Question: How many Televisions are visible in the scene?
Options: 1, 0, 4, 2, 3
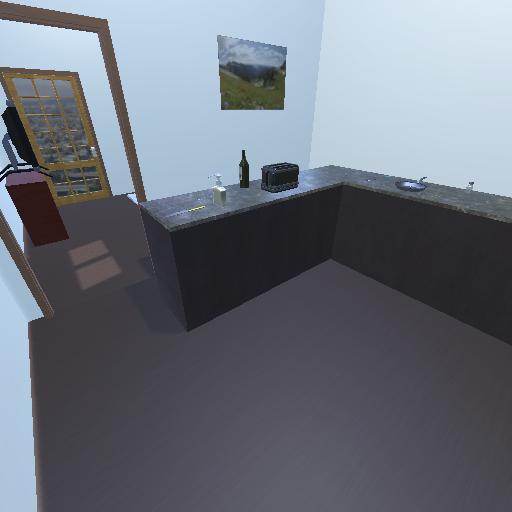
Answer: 1